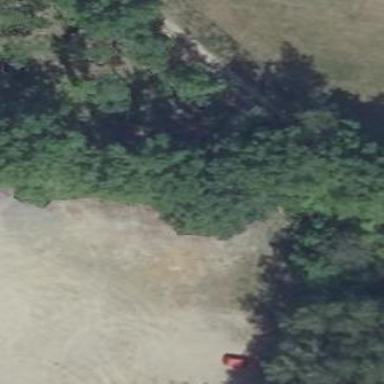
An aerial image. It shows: Forest area.